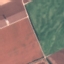
Label: AnnualCrop